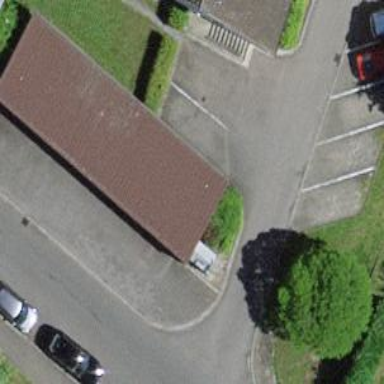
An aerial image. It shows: Group of garages.